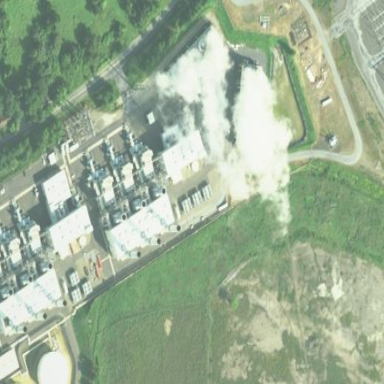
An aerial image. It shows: Industrial area with power plant.